Brain MRI, t2w sequence, axial 2D slice.
Patient: age 18, sex F, weight 95 kg, height 1.95 m
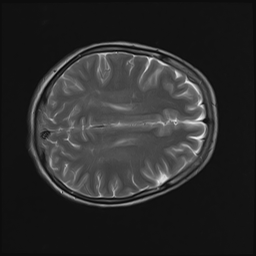